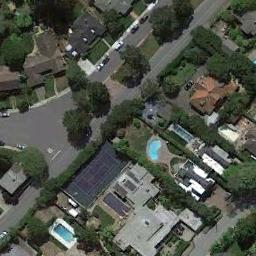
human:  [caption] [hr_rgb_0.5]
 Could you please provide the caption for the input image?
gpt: Tennis court and swimming pool in the middle of a residential area surrounded by trees .

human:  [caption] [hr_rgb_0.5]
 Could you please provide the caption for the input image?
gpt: Two rows of cars were parked beside the tennis court .

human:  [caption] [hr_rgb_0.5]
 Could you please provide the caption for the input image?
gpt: There are many different shapes and sizes of buildings next to the tennis courts .

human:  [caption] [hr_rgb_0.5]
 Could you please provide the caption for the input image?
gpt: The tennis court is next to some buildings and trees .

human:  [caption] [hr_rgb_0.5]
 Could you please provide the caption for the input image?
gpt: There are many green trees and buildings around the tennis court .